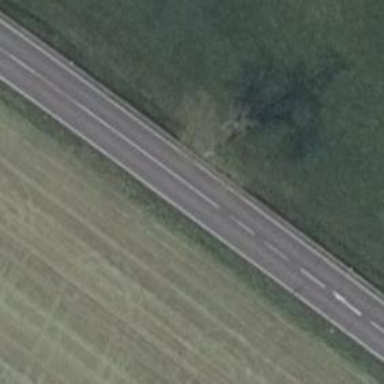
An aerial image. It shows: Asphalt road classified as primary highway.